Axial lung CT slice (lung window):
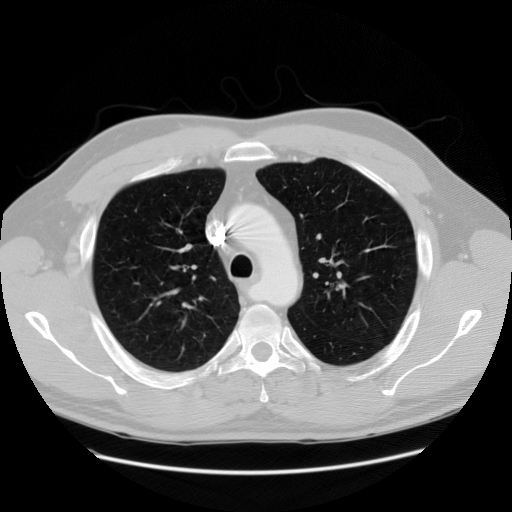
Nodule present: no